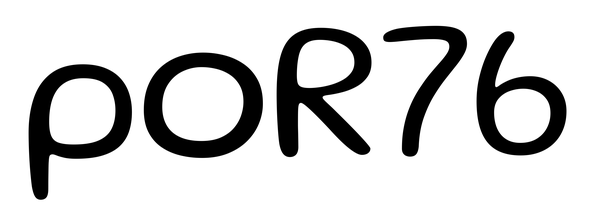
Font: Gluten_Light